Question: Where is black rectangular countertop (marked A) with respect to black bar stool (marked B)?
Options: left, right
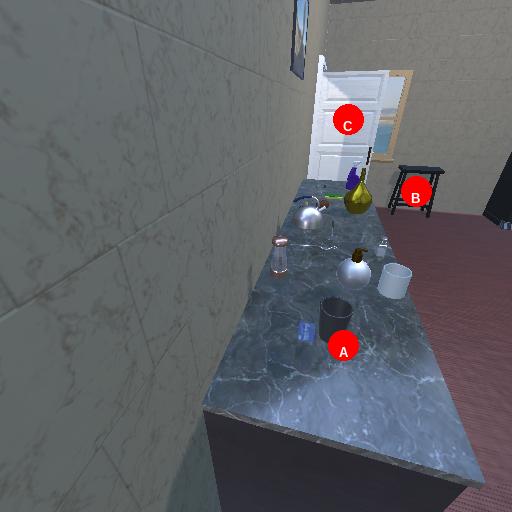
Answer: left